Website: macys
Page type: cart
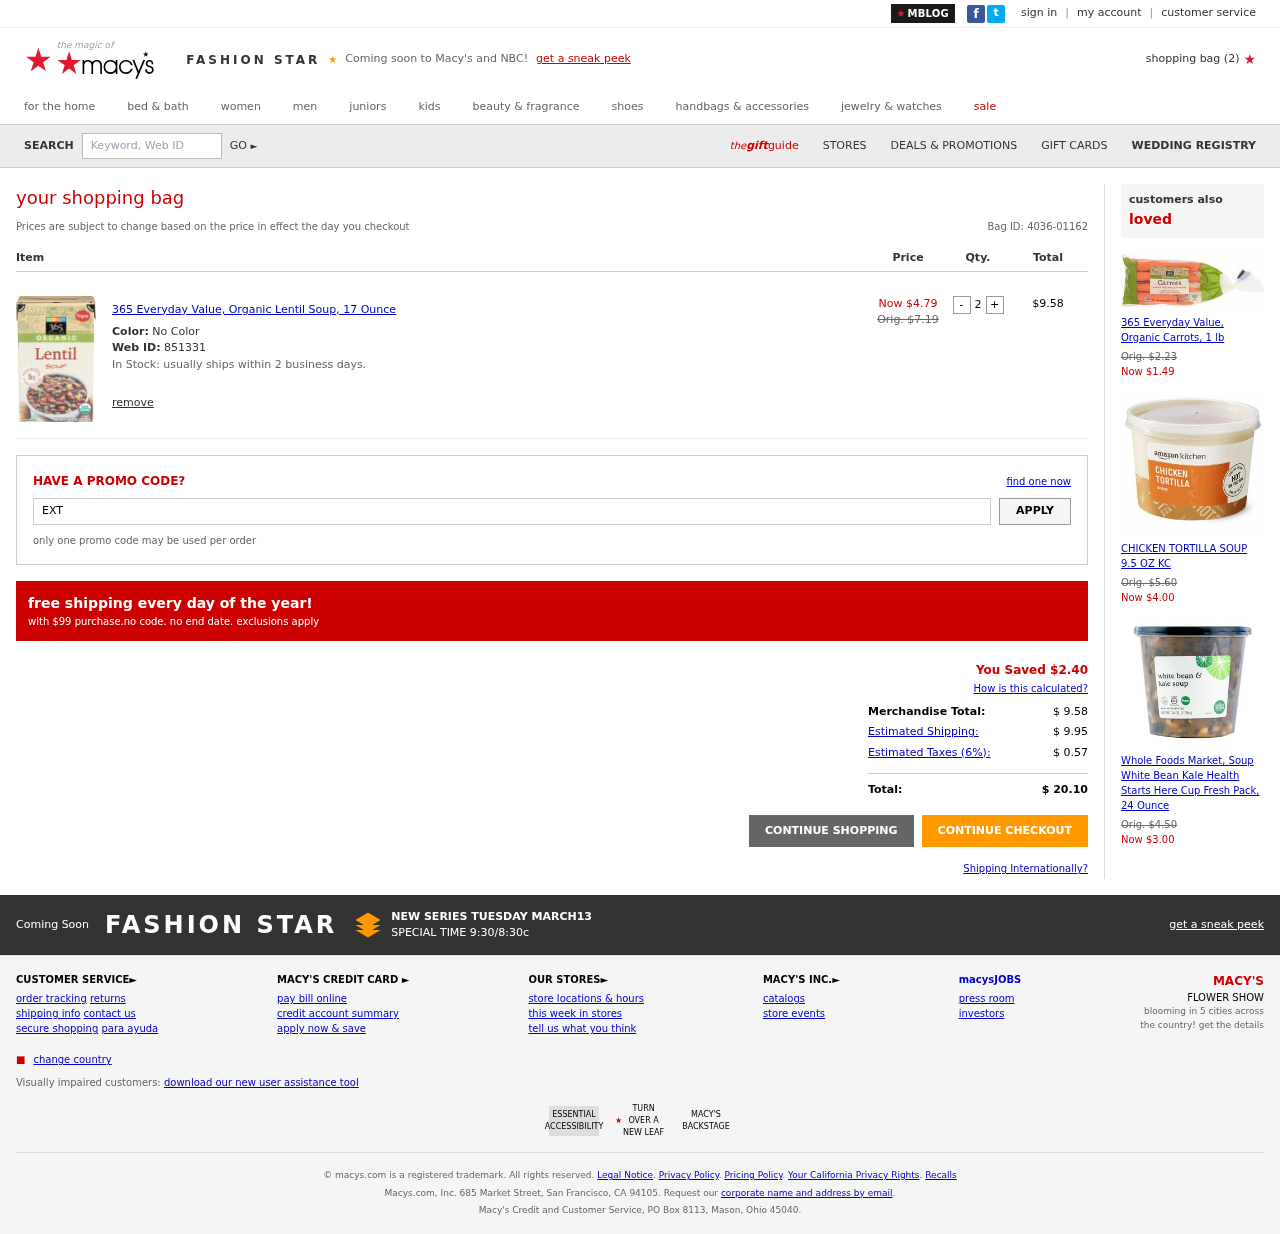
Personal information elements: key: PII_PROMO_CODE
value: EXTRA88
Product elements: key: PRODUCT1_NAME
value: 365 Everyday Value, Organic Lentil Soup, 17 Ounce
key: PRODUCT1_PRICE
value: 4.79
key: PRODUCT1_QUANTITY
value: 2
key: PRODUCT2_NAME
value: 365 Everyday Value, Organic Carrots, 1 lb
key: PRODUCT2_PRICE
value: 1.49
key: PRODUCT3_NAME
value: CHICKEN TORTILLA SOUP 9.5 OZ KC
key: PRODUCT3_PRICE
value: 4
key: PRODUCT4_NAME
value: Whole Foods Market, Soup White Bean Kale Health Starts Here Cup Fresh Pack, 24 Ounce
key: PRODUCT4_PRICE
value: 3
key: PRODUCT1_SKU
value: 851331
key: PRODUCT1_ORIGINAL_PRICE
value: Orig. $7.19
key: PRODUCT1_TOTAL
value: $9.58
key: PRODUCT2_ORIGINAL_PRICE
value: Orig. $2.23
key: PRODUCT3_ORIGINAL_PRICE
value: Orig. $5.60
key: PRODUCT4_ORIGINAL_PRICE
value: Orig. $4.50
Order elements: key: ORDER_NUM_ITEMS
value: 2
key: ORDER_ID
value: Bag ID: 4036-01162
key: ORDER_SAVINGS
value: $2.40
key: ORDER_SUBTOTAL
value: $ 9.58
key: ORDER_SHIPPING_COST
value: $ 9.95
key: ORDER_TAX
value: $ 0.57
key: ORDER_TOTAL
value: $ 20.10